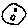
Label: moon